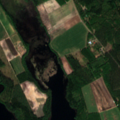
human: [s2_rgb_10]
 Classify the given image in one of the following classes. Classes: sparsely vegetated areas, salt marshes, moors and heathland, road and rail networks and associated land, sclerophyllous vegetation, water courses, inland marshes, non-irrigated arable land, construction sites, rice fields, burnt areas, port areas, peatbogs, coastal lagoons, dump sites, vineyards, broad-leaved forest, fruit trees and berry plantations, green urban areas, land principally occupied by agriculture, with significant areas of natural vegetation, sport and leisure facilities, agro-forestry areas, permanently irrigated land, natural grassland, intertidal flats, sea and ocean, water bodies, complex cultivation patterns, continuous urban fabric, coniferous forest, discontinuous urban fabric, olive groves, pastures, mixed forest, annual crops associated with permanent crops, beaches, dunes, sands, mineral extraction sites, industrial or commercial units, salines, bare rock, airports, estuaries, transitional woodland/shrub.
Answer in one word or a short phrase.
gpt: non-irrigated arable land, land principally occupied by agriculture, with significant areas of natural vegetation, coniferous forest, mixed forest, inland marshes, water bodies